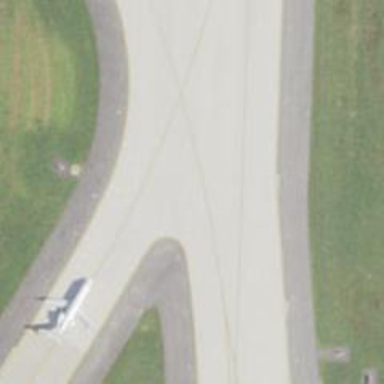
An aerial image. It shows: Image of taxiway at airport.